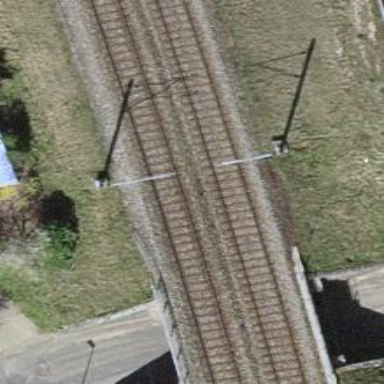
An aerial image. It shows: Bridge with electrified rail tracks and contact line.